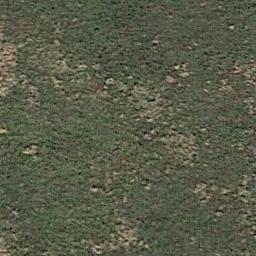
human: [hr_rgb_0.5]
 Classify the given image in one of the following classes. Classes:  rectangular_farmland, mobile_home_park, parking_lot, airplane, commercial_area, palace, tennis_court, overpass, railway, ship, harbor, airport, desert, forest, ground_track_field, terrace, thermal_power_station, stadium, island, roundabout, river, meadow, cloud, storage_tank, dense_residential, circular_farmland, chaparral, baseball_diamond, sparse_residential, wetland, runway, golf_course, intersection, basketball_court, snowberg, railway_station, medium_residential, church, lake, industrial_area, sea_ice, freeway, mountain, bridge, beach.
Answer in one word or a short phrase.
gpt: meadow